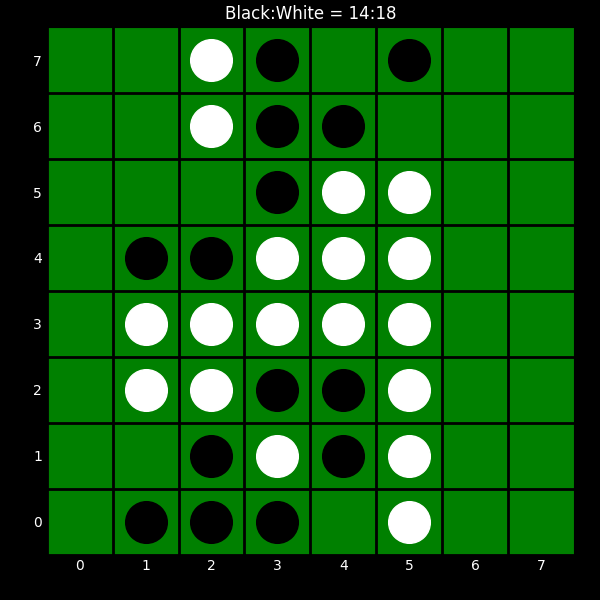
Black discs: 14
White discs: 18